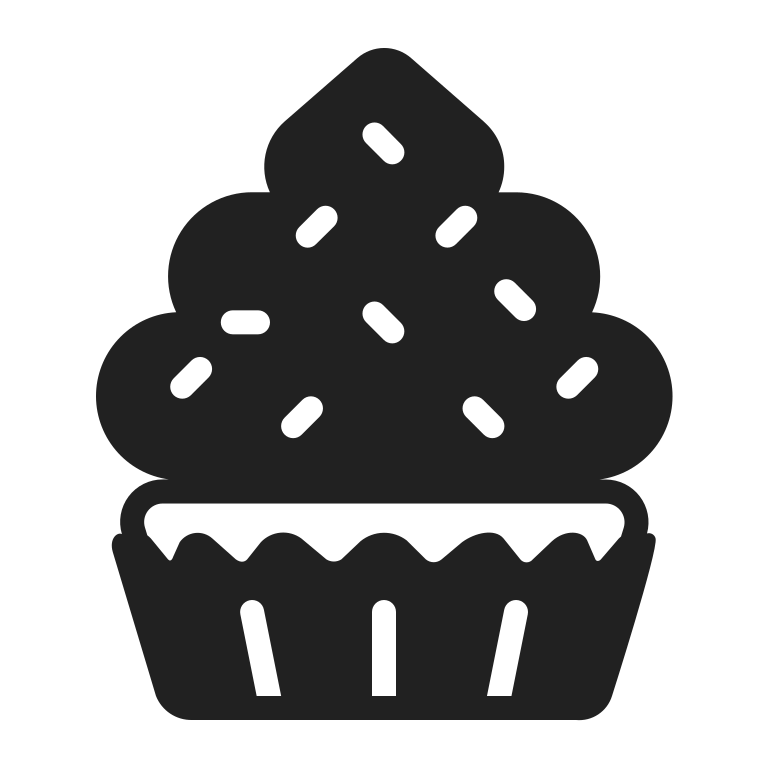
cupcake high contrast